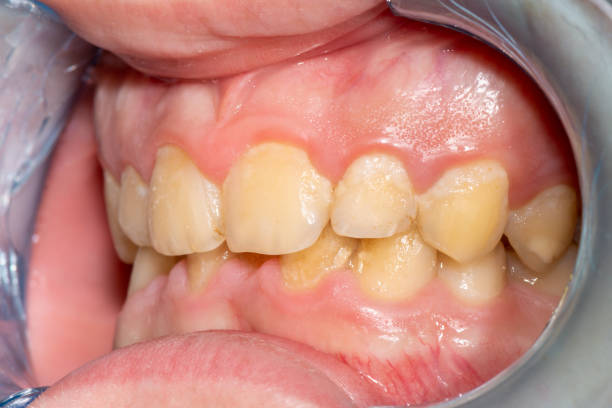
Condition: Gingivitis